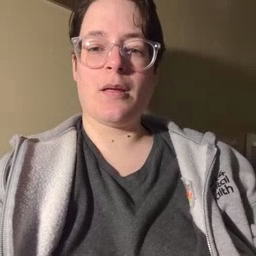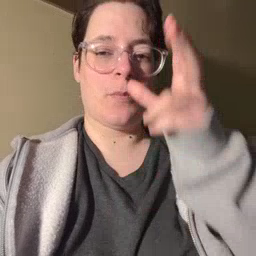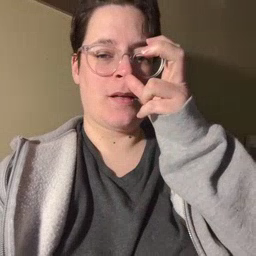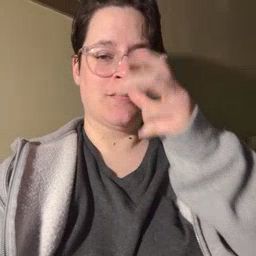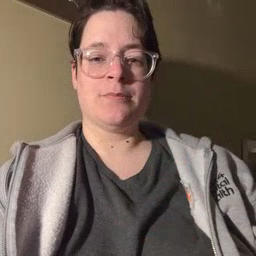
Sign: bug